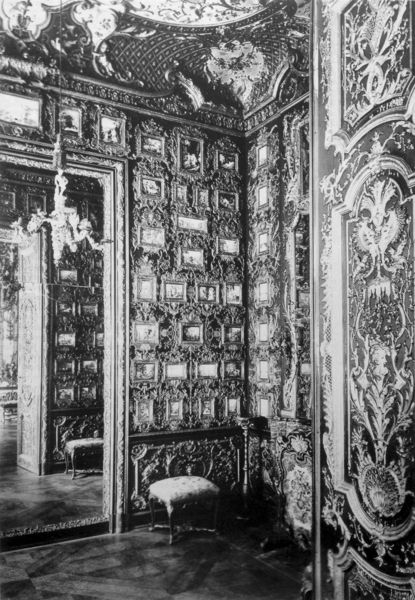
Titel: Reiche Zimmer - Miniaturenkabinett
Künstler: Francois Cuvilliés
Standort: München
Institution: Residenz
Schlagwörter: blätter, flügel, gemälde, blumen, frankreich, grau, holz, raum, schmuck, schwarz, stuhl, tür, weiss, zeichnung, zimmer, blüten, schloss, fächer, muster, ornament, wand, barock, rahmen, bild, innenraum, spiegel, felder, boden, gold, interieur, stoff, decke, pflanzen, krone, rokoko, engel, ranken, relief, bilder, fotos, ecke, fußboden, parkett, grafik, klein, türe, bank, hocker, saal, schemel, könig, polster, salon, tapete, holzboden, dekor, floral, ornamente, verzierung, türrahmen, interior, kronleuchter, leuchter, lüster, stuck, durchgang, parkettboden, galerie, foto, fotografie, photographie, vergoldet, palast, brett, deko, schwarz-weiß, herrscher, kachel, kacheln, österreich, zwickel, photo, residenz, sammlung, kassetten, fresko, kabinett, prunk, fassung, fresco, innenarchitektur, royal, vertäfelung, schwelle, groteske, verziehrung, versailles, wanddekoration, pompös, prunkvoll, spiegelsaal, reiche zimmer, barucca, boiserie, soiegel, s, blu,en